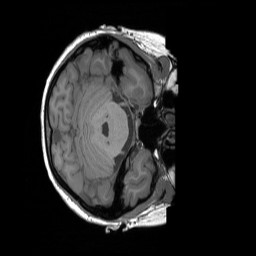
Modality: T1w
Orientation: axial
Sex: female
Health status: ill
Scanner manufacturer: siemens
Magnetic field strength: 3 T
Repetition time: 1.66 s
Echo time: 0.00254 s